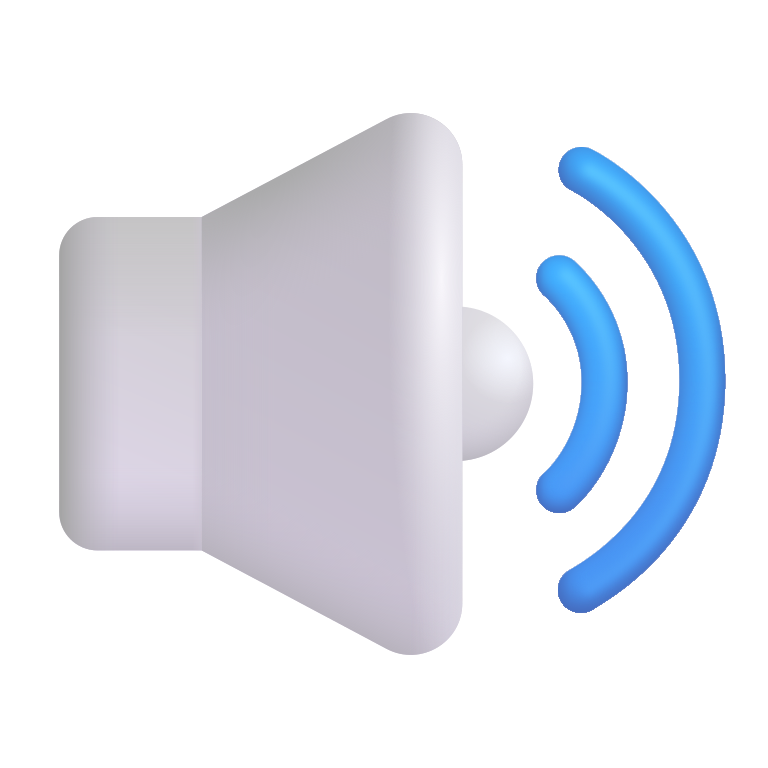
speaker high volume color